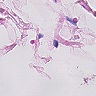
Metastatic tissue present: no